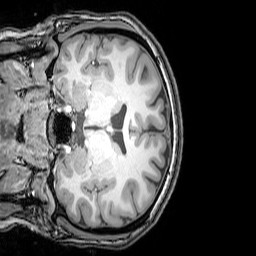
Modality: T1w
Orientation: coronal
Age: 20
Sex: female
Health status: healthy
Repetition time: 0.081 s
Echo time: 0.037 s